RGB frame:
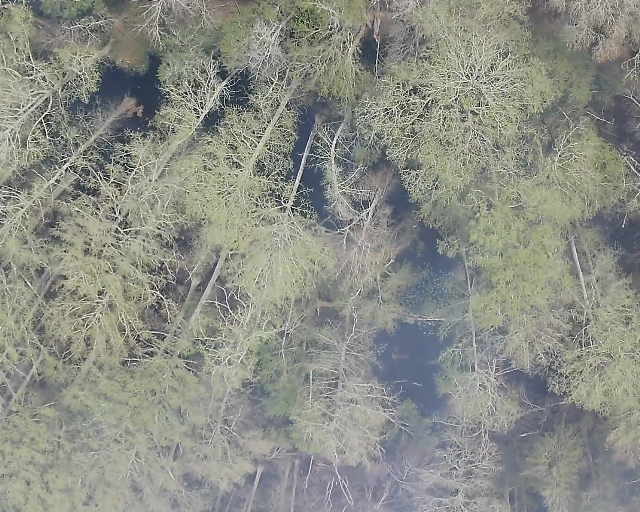
Thermal frame:
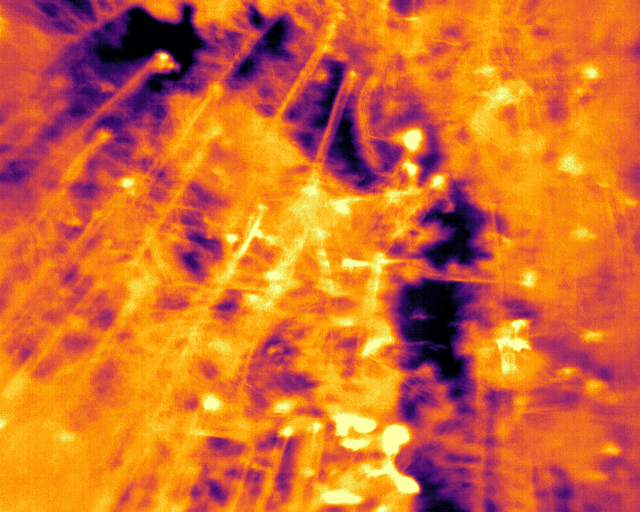
Captured: 2026-02-26 03:44:59
Pixels at or above 80 °C: 0 (fraction of frame: 0)